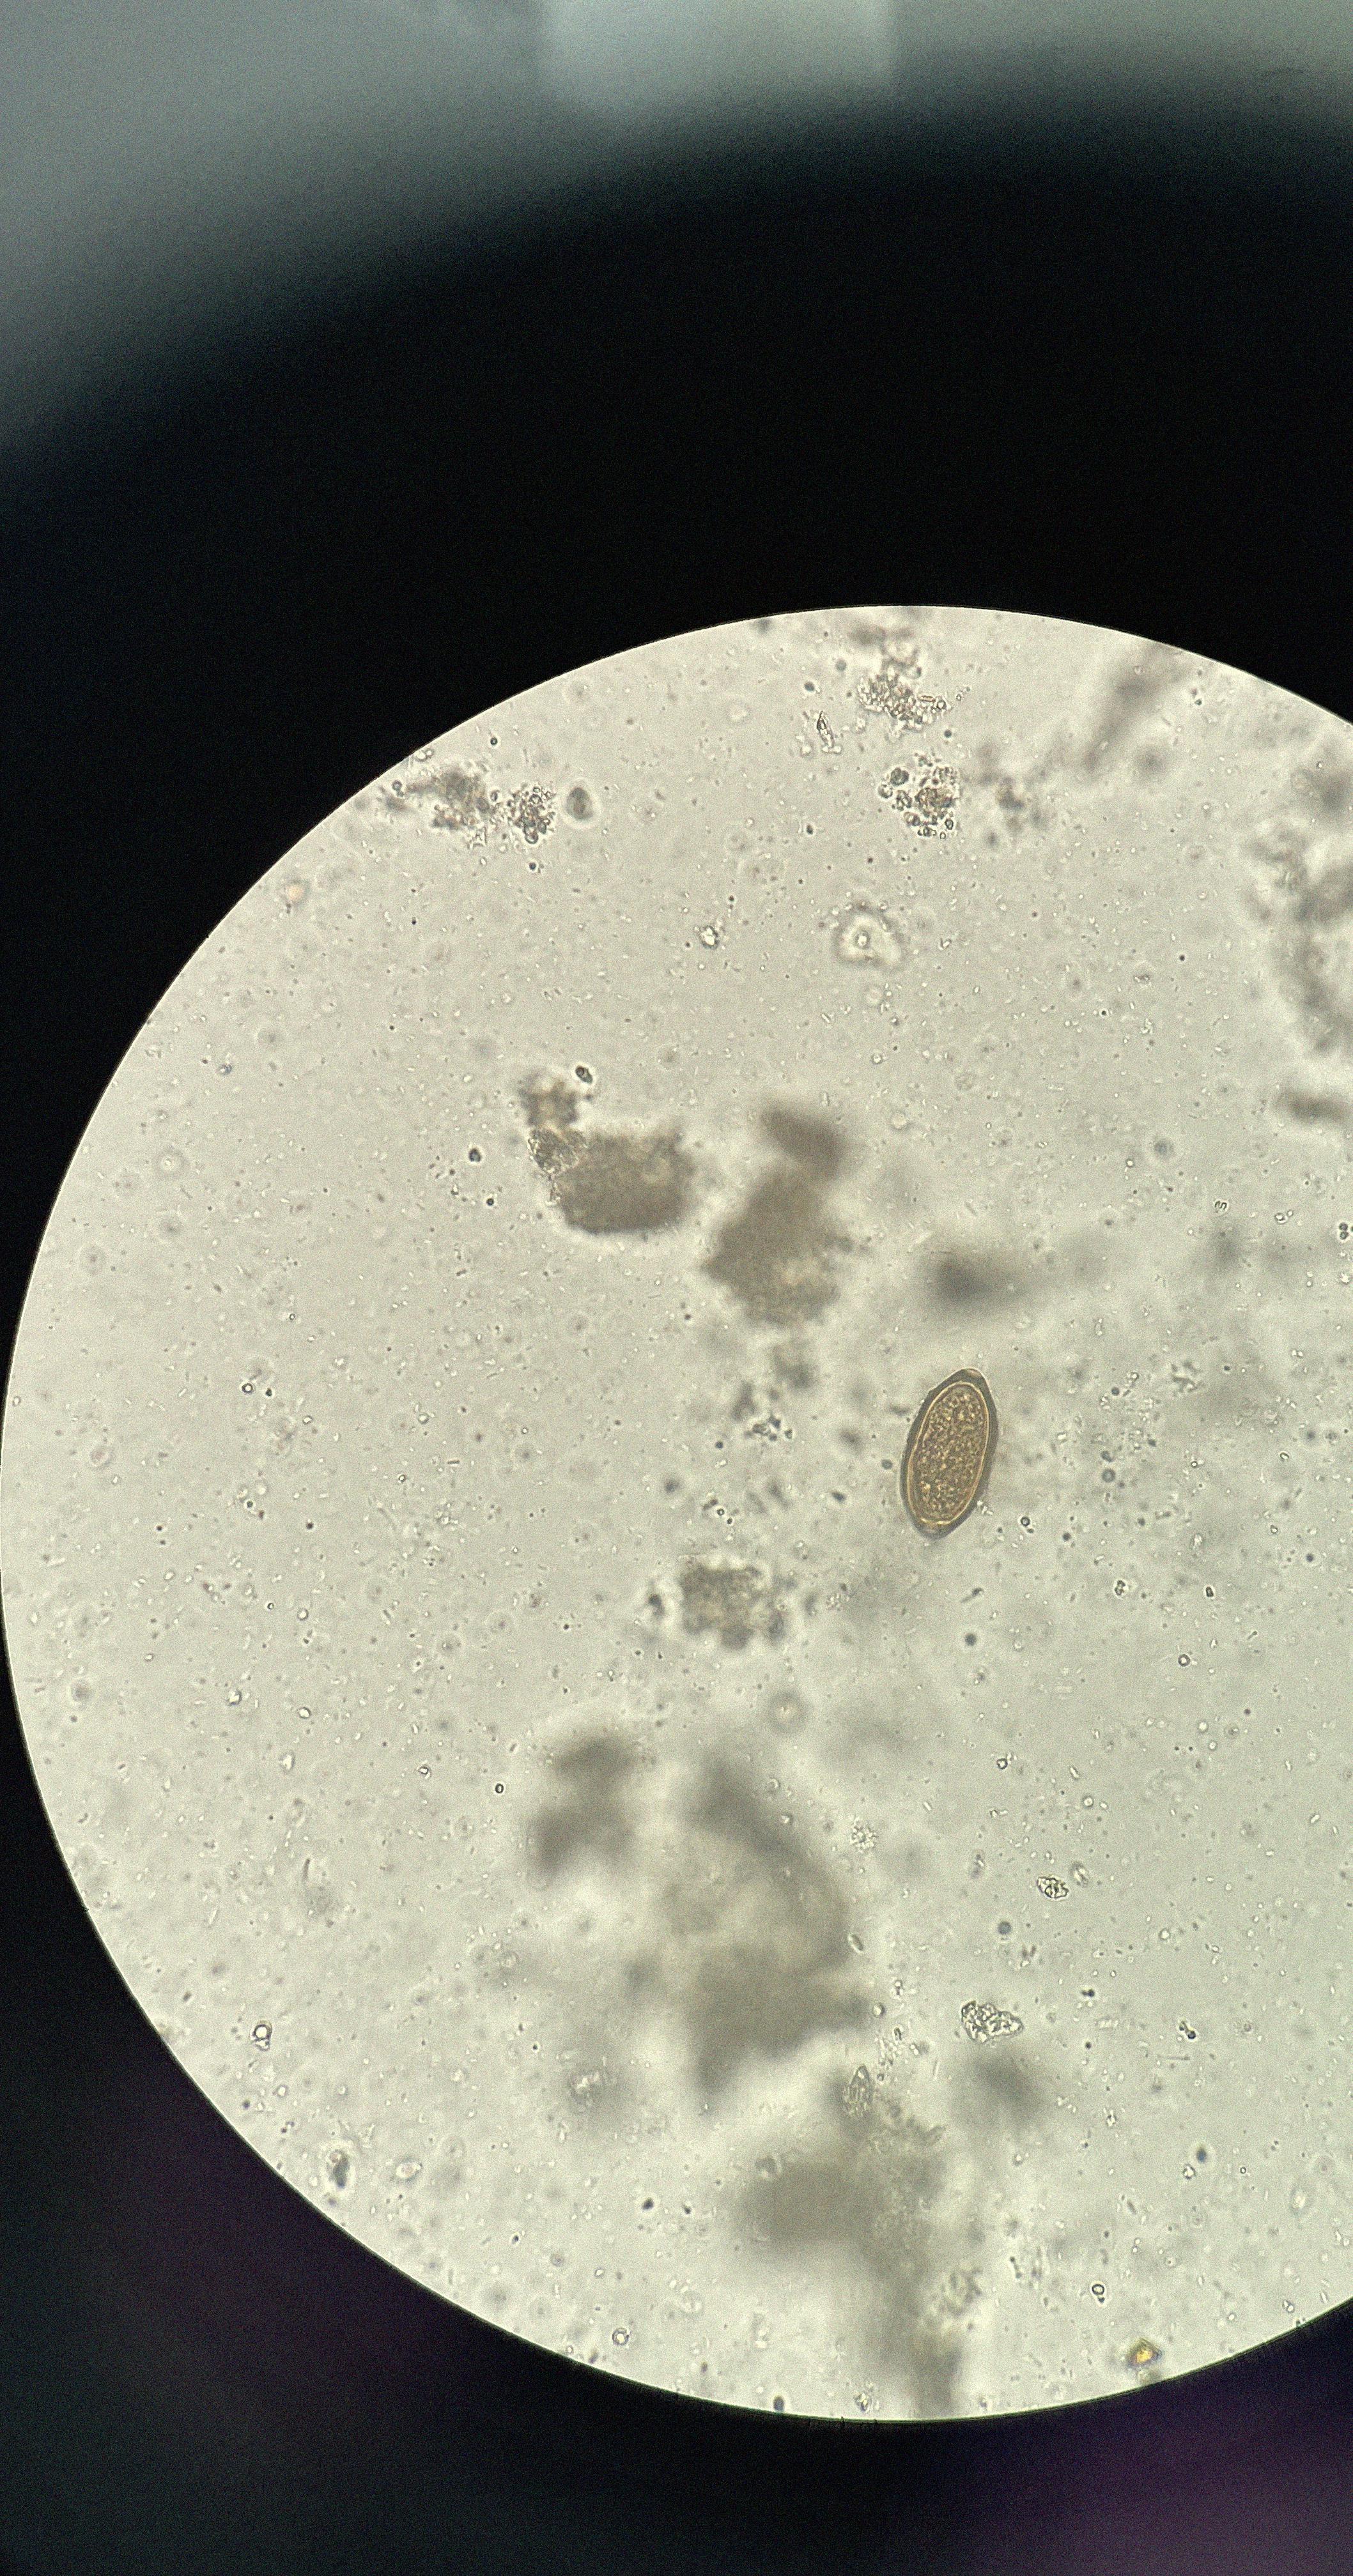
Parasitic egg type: Trichuris trichiura